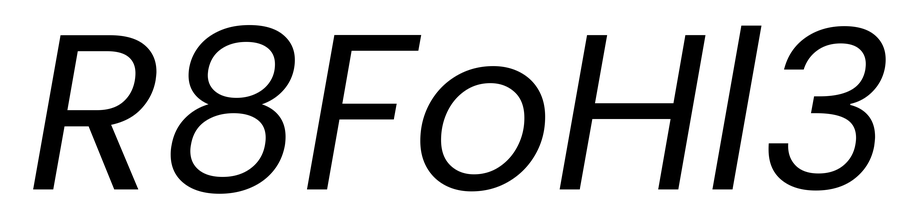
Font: Poppins-Italic